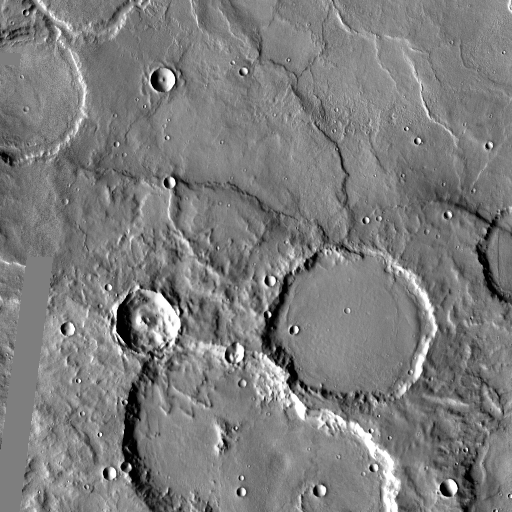
Crater classes present: Background, Other, Layered